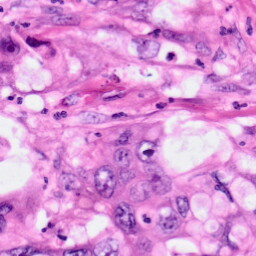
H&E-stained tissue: Pancreatic